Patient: sex F, age 61
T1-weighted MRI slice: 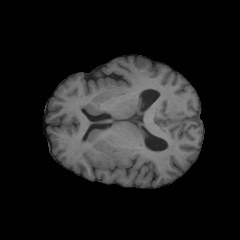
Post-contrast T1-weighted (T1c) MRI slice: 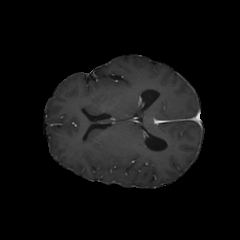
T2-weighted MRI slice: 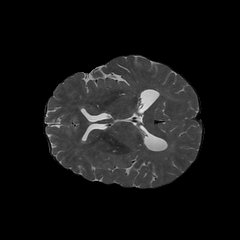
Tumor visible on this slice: yes
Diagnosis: Astrocytoma, IDH-wildtype
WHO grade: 2